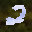
Label: 2